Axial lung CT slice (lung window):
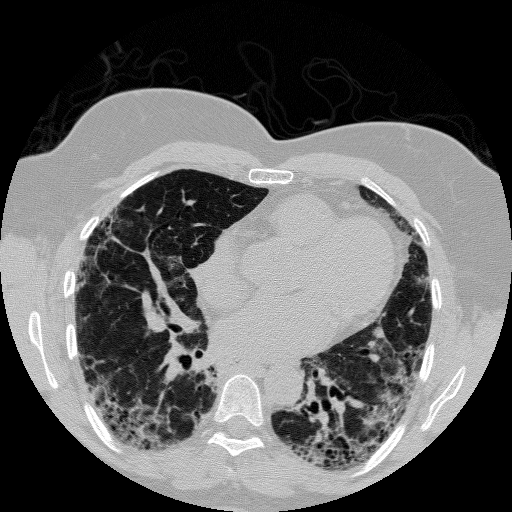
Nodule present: no